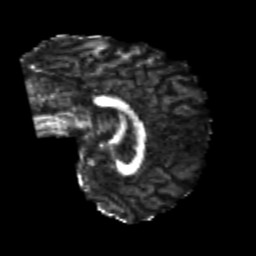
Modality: FA
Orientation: sagittal
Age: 25
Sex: male
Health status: healthy
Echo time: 0.074 s